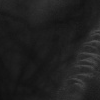
Atmospheric dust classification: not_dusty